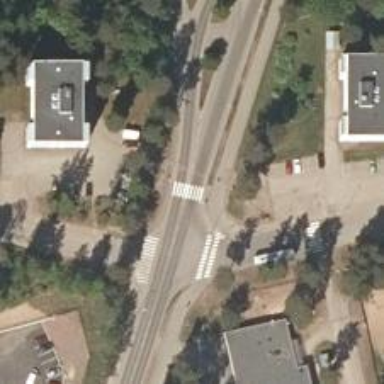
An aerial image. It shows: Footway with asphalt surface featuring zebra crossing.